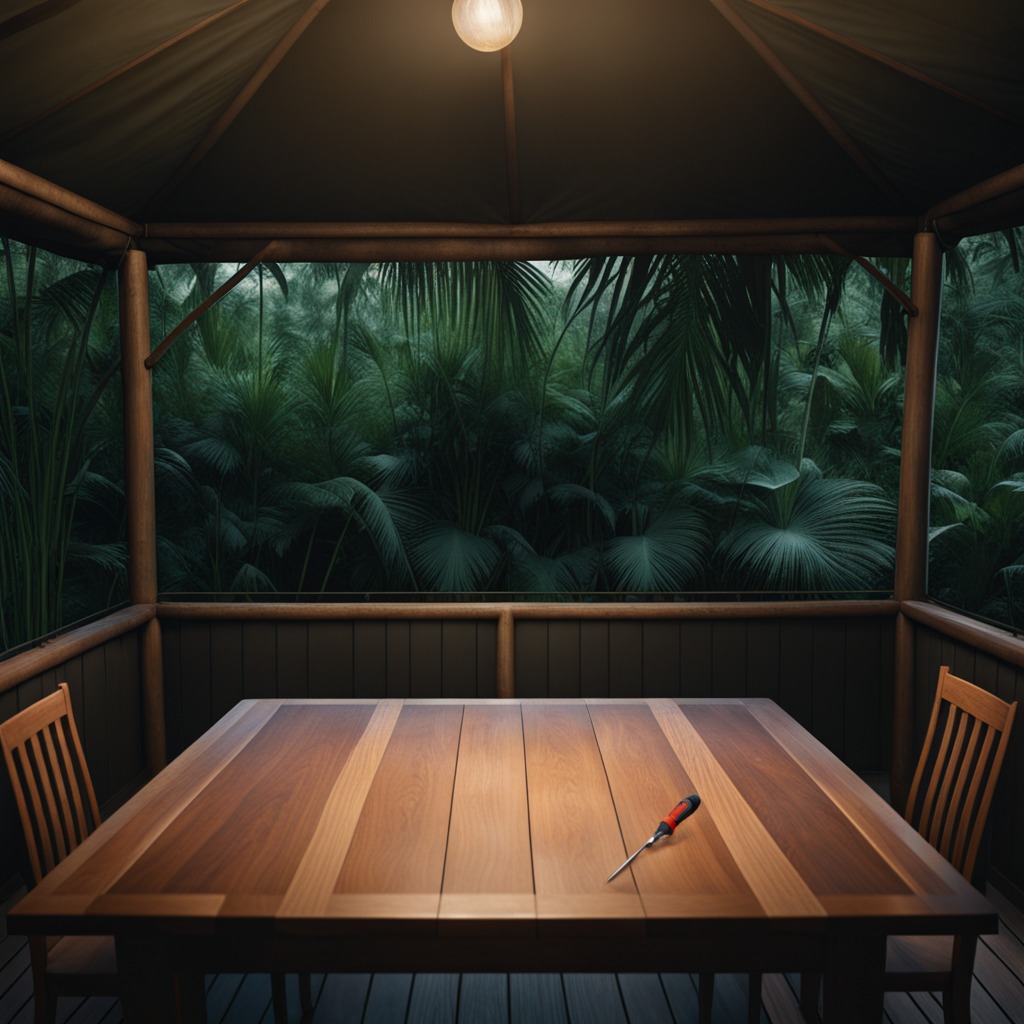
A screwdriver is lying on the wooden table.